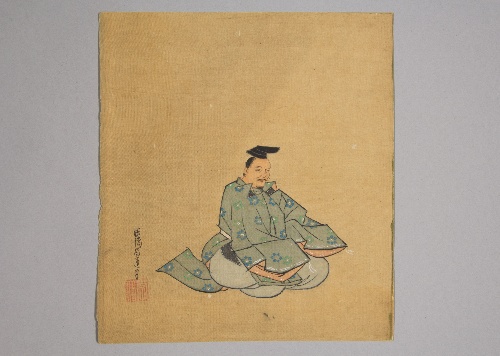
Artist: Kano Shōun
Artist bio: 1637–1702
Date: 17th century
Object type: Painting
Classification: Paintings
Medium: Unmounted shikisi leaf; ink and color on silk
Culture: Japan
Period: Edo period (1615–1868)
Dimensions: 7 1/4 × 6 1/2 in. (18.4 × 16.5 cm)
Department: Asian Art
Credit line: Gift of Estate of Samuel Isham, 1914
Accession year: 1914
Repository: Metropolitan Museum of Art, New York, NY
Tags: Poets|Men